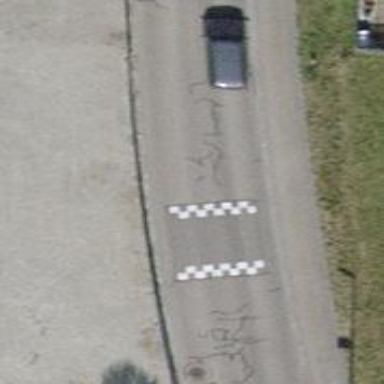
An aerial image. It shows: Table-style traffic calming feature.